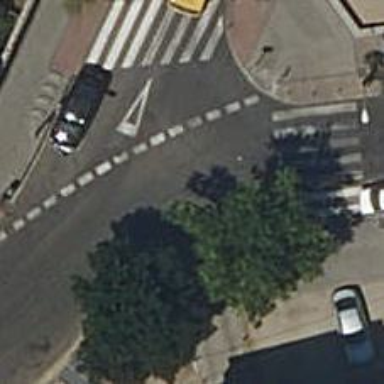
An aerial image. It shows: Public transport stop position.